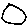
Label: circle